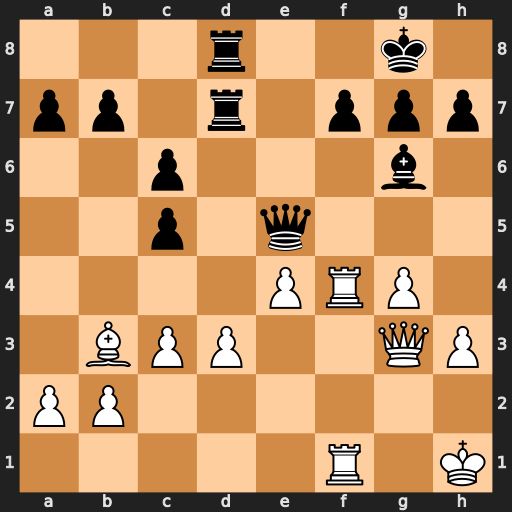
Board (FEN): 3r2k1/pp1r1ppp/2p3b1/2p1q3/4PRP1/1BPP2QP/PP6/5R1K
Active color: w
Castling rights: -
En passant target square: -
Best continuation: Rxf7 Bxf7 Qxe5